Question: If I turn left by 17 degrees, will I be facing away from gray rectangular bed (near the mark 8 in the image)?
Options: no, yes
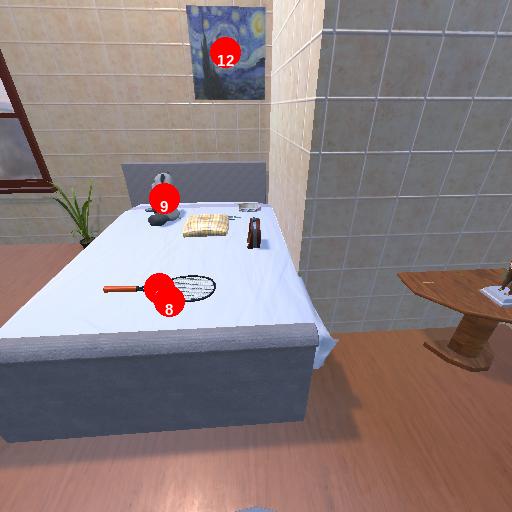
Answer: no